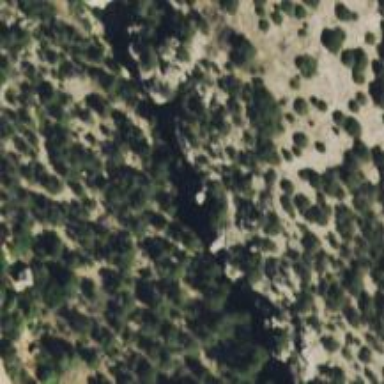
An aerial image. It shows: Cliff in nature.